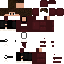
A male human skin with medium skin, wearing brown long hair dressed in a red hoodie and black pants, featuring a closed mouth.